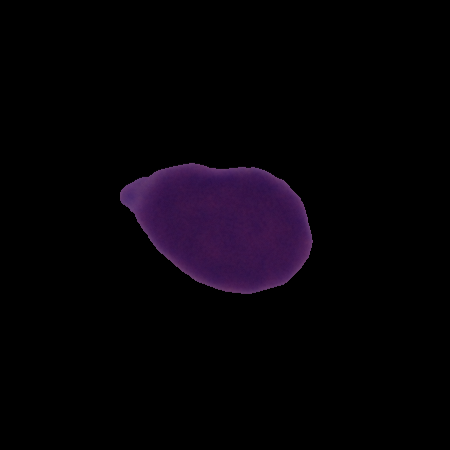
Label: cancer